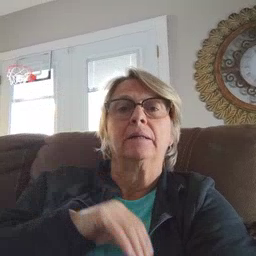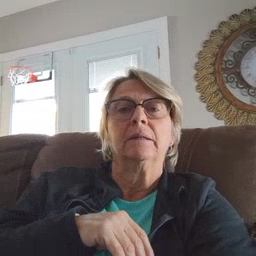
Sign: find